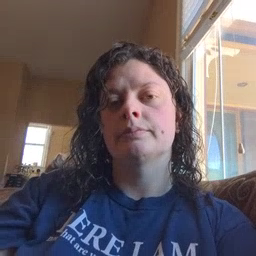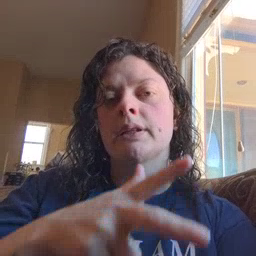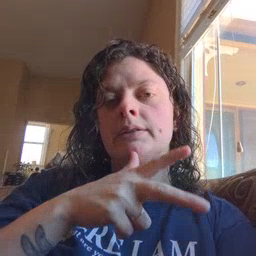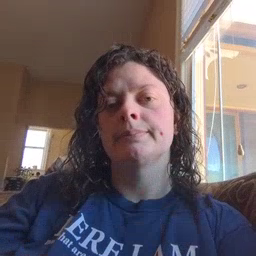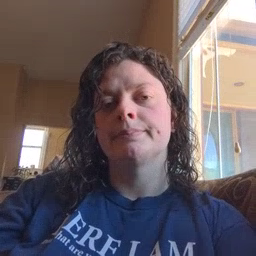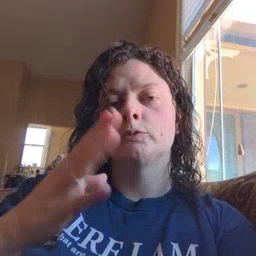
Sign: hen